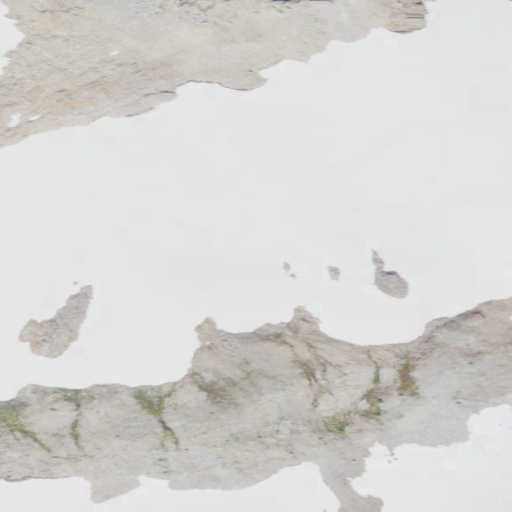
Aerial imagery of mountain in Washington named The Portals containing snow and barren land